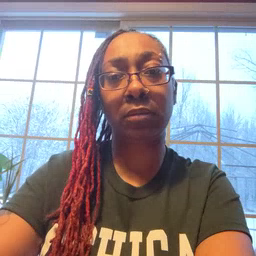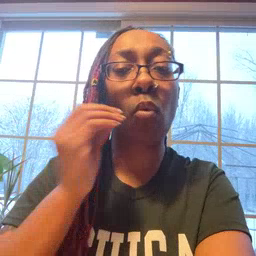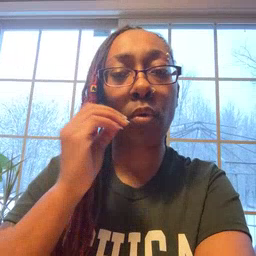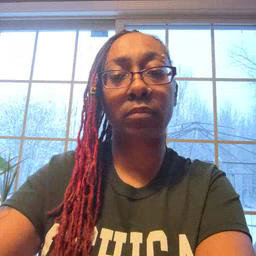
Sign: home